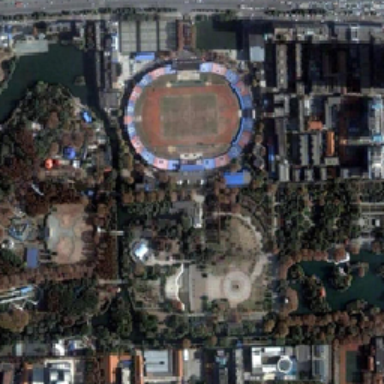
A oval square in side while with many buildings besides .